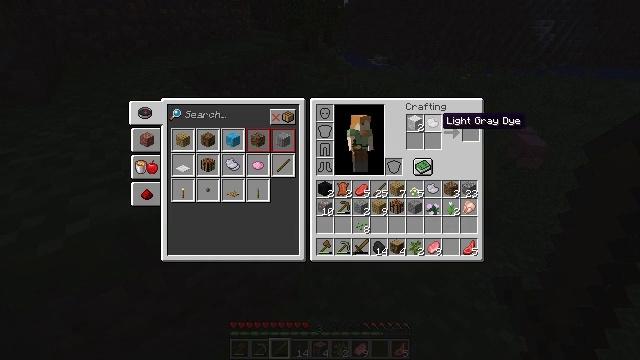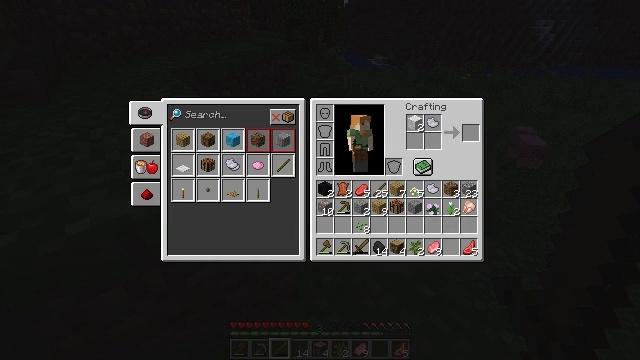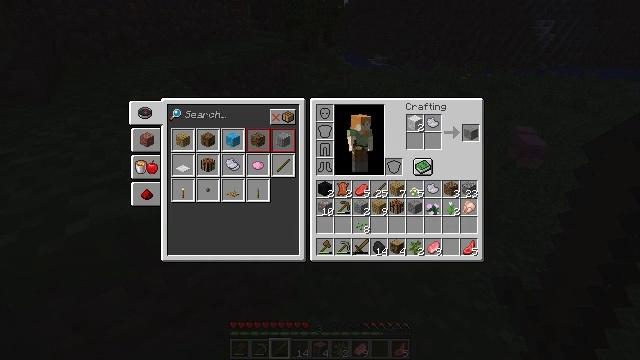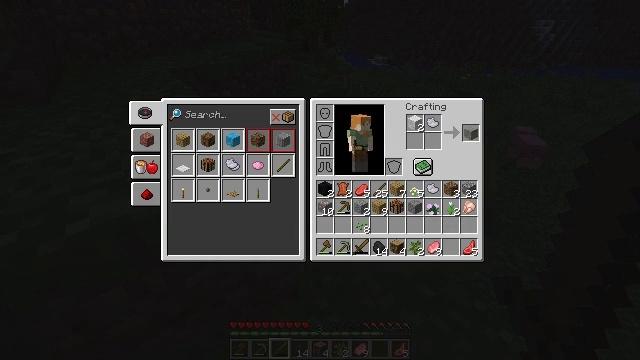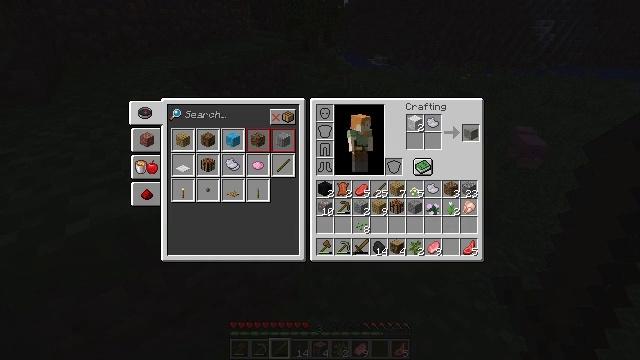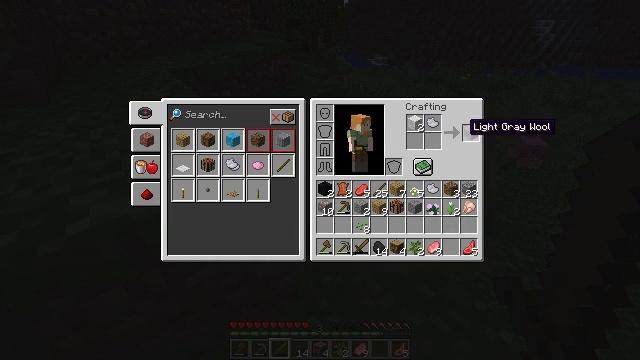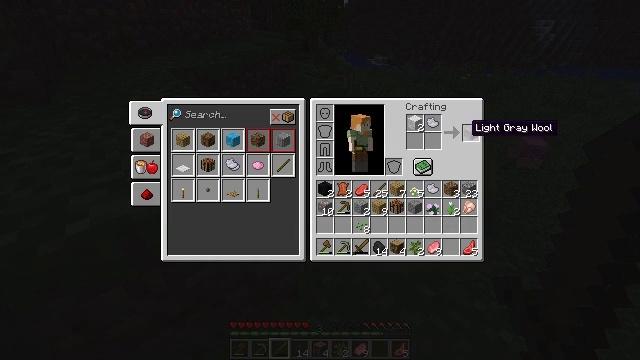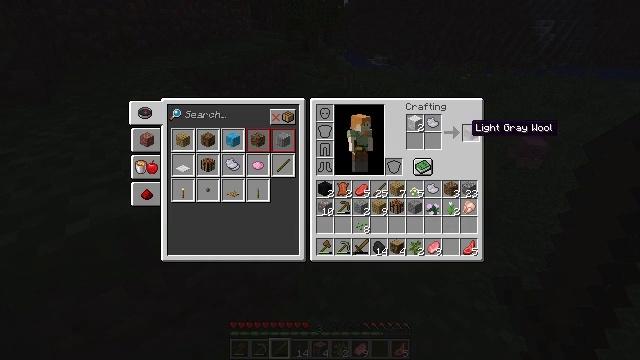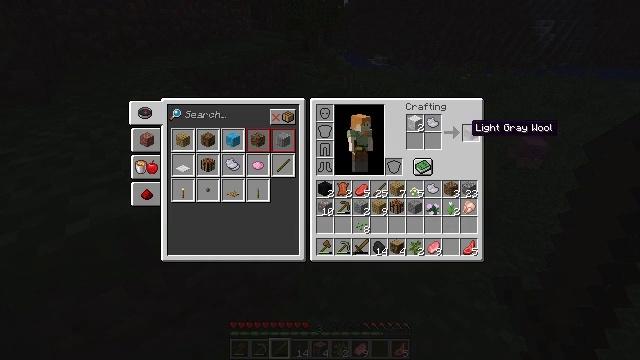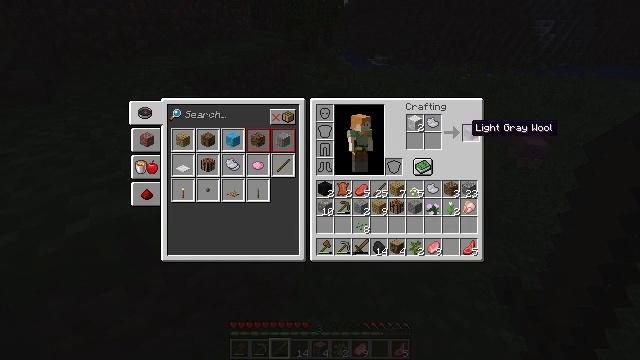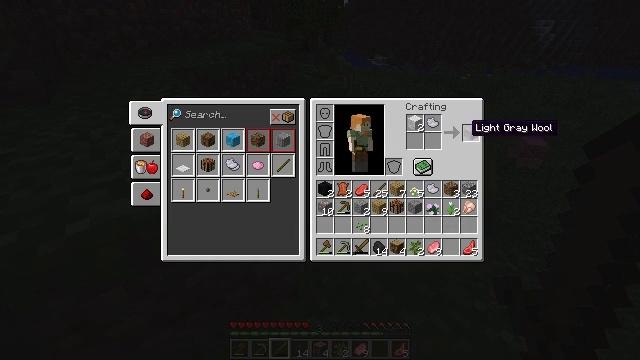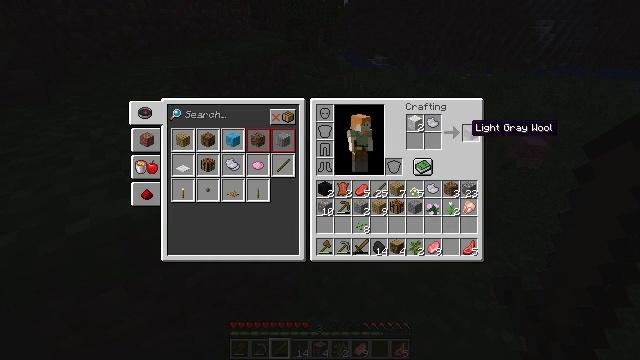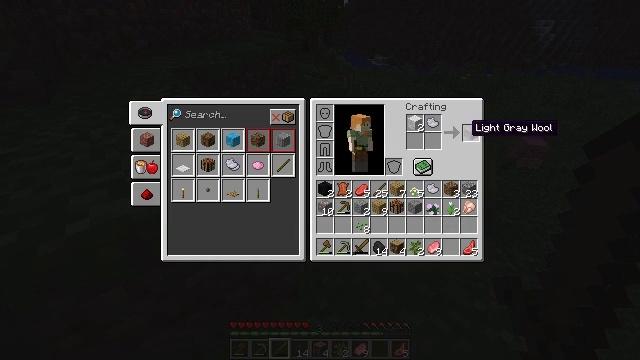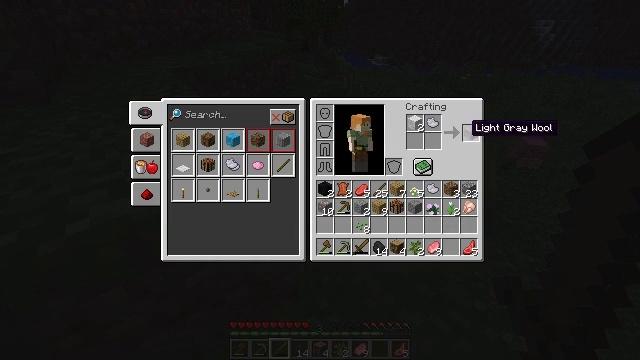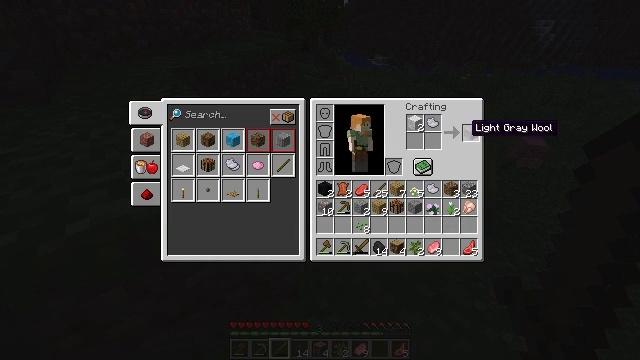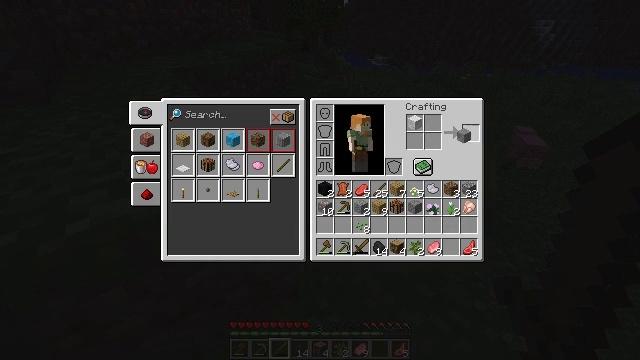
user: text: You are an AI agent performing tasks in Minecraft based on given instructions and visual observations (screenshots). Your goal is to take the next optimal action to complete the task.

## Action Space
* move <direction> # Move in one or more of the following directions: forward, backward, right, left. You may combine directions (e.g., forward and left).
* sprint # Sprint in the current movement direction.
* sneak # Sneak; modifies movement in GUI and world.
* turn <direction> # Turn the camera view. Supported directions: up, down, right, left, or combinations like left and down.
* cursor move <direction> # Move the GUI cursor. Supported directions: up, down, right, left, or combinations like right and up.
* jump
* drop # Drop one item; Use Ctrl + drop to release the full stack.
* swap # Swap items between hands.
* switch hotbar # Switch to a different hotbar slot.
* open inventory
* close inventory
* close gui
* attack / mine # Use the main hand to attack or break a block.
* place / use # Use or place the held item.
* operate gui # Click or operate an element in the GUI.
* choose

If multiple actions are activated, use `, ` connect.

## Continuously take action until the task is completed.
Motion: motion action
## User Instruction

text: Craft light gray wool.
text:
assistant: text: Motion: cursor move right
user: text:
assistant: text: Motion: no_op
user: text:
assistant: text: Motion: no_op
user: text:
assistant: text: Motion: no_op
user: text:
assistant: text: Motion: no_op
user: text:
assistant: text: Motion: no_op
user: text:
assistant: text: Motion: no_op
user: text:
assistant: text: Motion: no_op
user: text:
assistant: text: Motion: no_op
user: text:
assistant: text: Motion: no_op
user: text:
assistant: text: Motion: no_op
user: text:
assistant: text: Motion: no_op
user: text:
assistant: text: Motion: no_op
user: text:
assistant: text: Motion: no_op
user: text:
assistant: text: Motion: operate gui
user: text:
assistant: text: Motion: operate gui
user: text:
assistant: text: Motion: cursor move down
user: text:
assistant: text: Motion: cursor move left and down
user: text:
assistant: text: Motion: cursor move left and down
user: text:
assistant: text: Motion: cursor move down
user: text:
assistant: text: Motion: no_op
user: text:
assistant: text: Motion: no_op
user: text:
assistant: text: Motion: no_op
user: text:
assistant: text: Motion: no_op
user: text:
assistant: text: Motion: no_op
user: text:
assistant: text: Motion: no_op
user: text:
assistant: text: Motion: no_op
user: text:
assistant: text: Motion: no_op
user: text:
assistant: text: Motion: no_op
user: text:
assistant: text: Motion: no_op